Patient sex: M
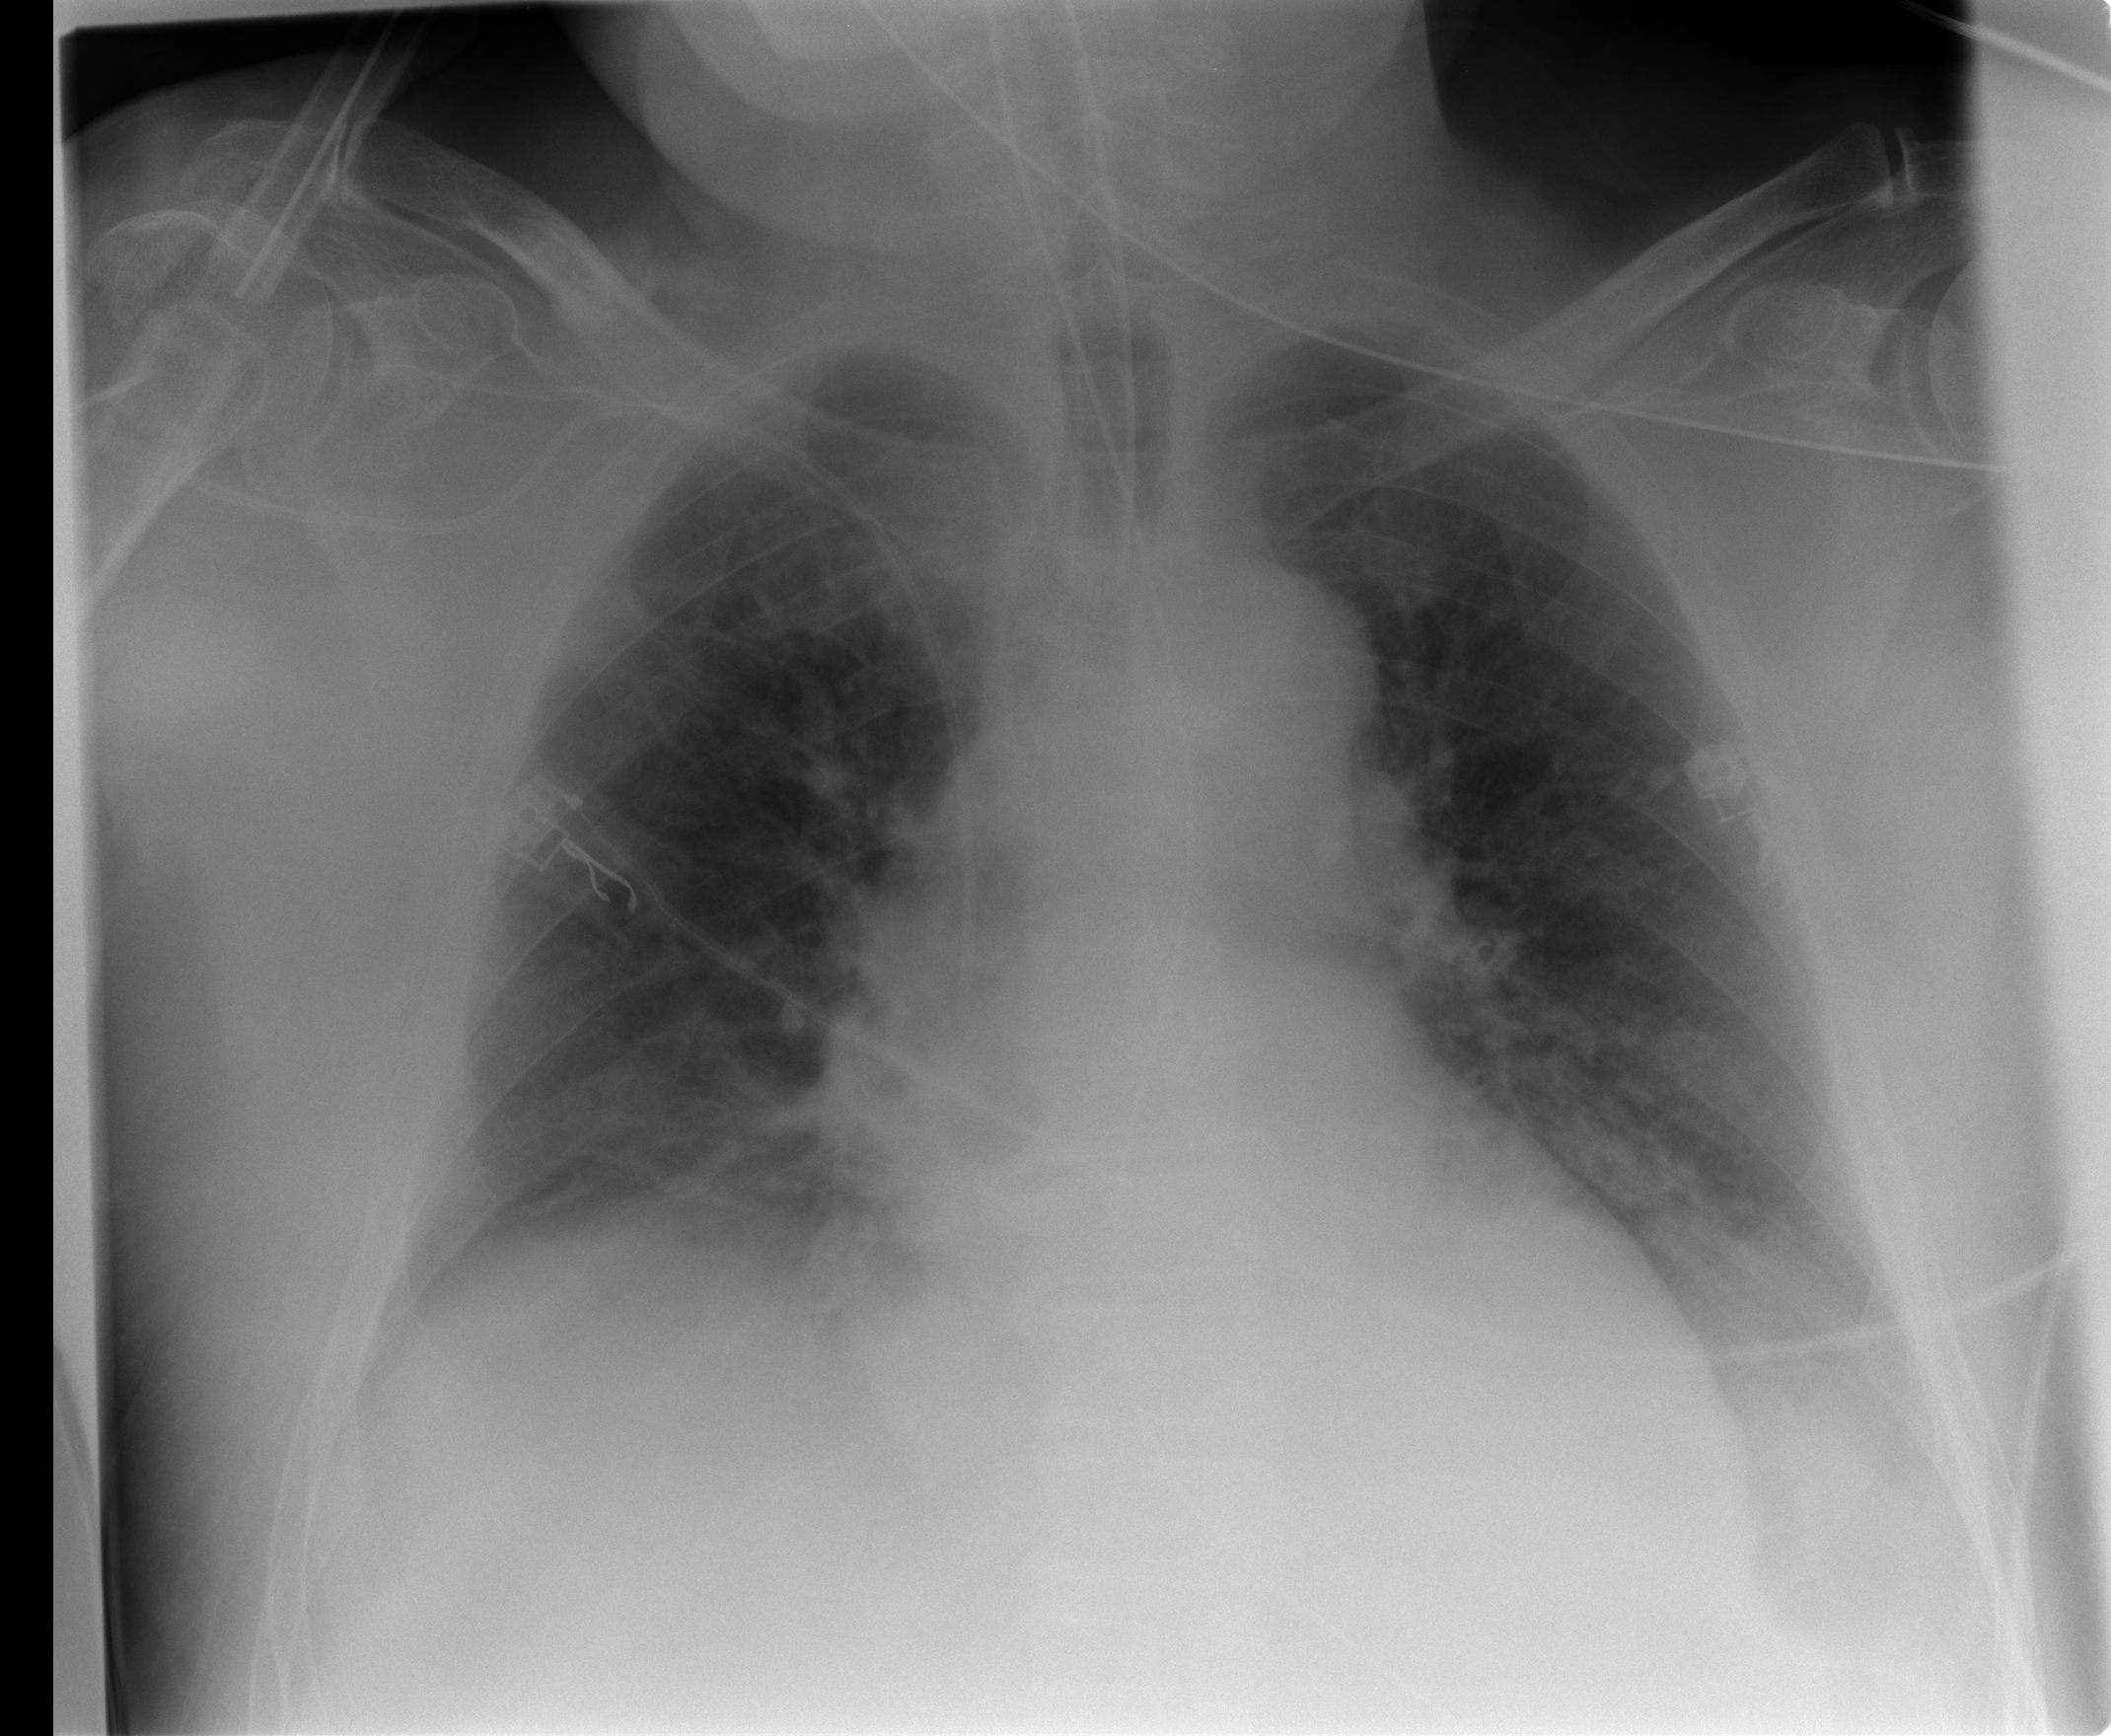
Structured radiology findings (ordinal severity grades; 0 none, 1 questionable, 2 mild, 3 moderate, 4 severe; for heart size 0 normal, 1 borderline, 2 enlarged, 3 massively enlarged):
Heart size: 2
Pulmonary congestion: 0
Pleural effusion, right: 1
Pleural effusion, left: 2
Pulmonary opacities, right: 0
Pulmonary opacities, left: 0
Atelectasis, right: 2
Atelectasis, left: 2